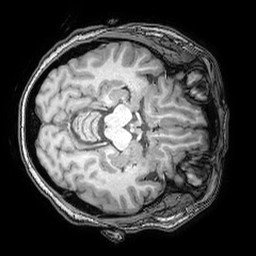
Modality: T1w
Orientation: axial
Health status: ill
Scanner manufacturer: philips
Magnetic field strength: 3 T
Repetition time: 0.007 s
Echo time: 0.0035 s